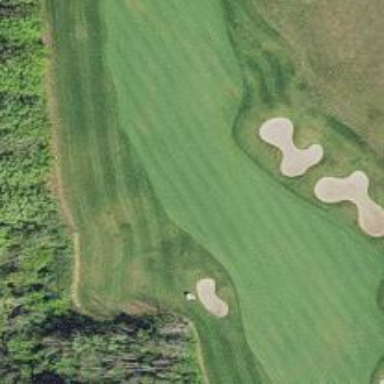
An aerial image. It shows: Golf hole.